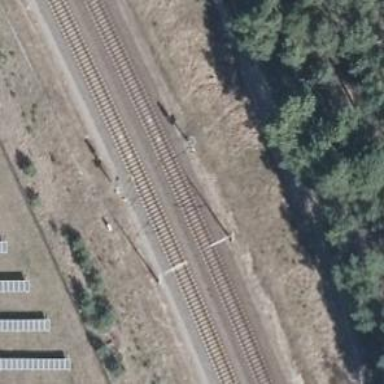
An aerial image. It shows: Railway signal.